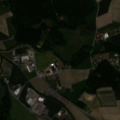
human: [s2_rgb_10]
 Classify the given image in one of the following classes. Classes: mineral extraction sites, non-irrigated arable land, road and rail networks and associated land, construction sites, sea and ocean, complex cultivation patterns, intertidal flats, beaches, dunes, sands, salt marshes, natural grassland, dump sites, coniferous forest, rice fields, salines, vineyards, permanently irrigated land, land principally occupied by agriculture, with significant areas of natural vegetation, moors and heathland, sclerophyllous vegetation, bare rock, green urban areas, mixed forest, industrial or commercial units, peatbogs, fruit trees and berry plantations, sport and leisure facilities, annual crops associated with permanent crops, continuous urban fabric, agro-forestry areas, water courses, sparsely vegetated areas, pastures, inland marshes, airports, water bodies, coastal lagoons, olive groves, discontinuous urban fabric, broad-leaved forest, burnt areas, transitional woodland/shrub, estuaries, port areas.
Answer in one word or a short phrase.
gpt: discontinuous urban fabric, non-irrigated arable land, complex cultivation patterns, land principally occupied by agriculture, with significant areas of natural vegetation, mixed forest